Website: lowes
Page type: address-validator
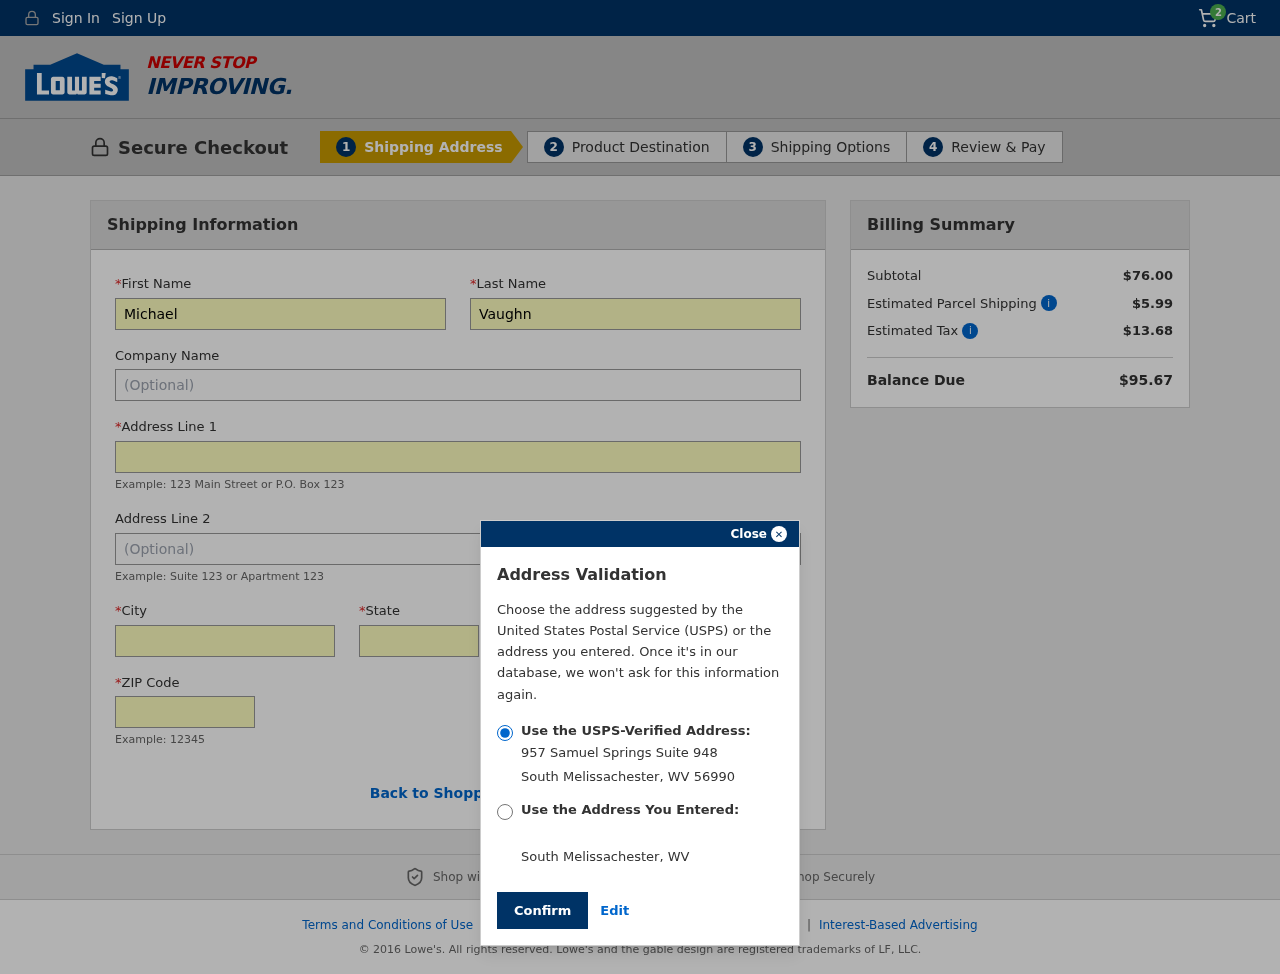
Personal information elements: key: PII_CITY
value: South Melissachester
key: PII_FIRSTNAME
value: Michael
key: PII_LASTNAME
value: Vaughn
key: PII_POSTCODE
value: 56990
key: PII_STATE
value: West Virginia
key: PII_STATE_ABBR
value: WV
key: PII_STREET
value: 957 Samuel Springs Suite 948
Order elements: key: ORDER_NUM_ITEMS
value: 2
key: ORDER_SUBTOTAL
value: $76.00
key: ORDER_SHIPPING_COST
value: $5.99
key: ORDER_TAX
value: $13.68
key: ORDER_TOTAL
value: $95.67